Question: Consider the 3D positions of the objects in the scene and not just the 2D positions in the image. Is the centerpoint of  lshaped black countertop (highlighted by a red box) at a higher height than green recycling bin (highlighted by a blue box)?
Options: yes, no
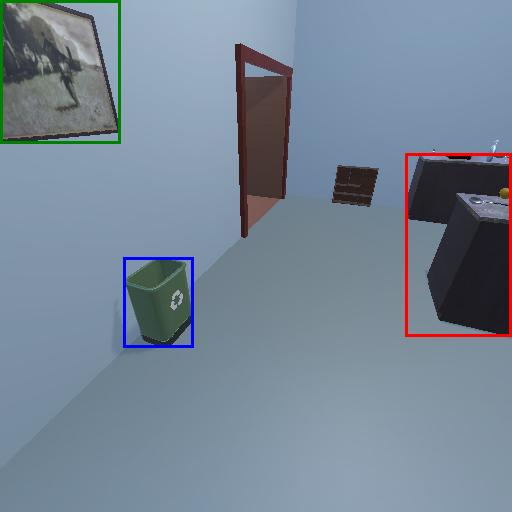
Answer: yes